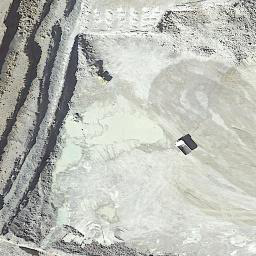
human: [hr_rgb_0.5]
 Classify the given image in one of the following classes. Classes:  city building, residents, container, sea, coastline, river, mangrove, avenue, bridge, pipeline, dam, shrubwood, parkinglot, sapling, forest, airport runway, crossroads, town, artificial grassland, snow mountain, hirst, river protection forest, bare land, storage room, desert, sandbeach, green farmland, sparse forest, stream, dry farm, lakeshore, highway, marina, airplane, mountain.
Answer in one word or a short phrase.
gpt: bare land